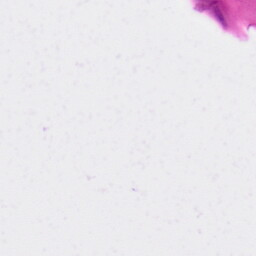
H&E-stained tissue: Skin